Interaction volume radius: 5 \u00c5
Interaction volume height: 20 \u00c5
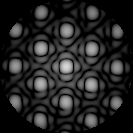
Disorder parameter: 0.128